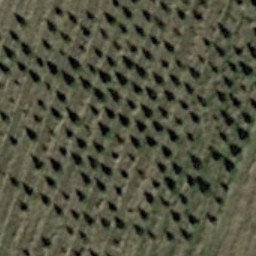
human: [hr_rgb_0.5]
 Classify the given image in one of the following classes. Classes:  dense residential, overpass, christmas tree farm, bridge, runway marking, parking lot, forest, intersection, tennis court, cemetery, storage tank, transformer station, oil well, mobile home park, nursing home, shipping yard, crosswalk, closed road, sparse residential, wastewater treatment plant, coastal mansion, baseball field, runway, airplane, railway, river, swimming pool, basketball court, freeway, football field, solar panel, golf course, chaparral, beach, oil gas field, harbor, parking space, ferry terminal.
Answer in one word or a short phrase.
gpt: christmas tree farm